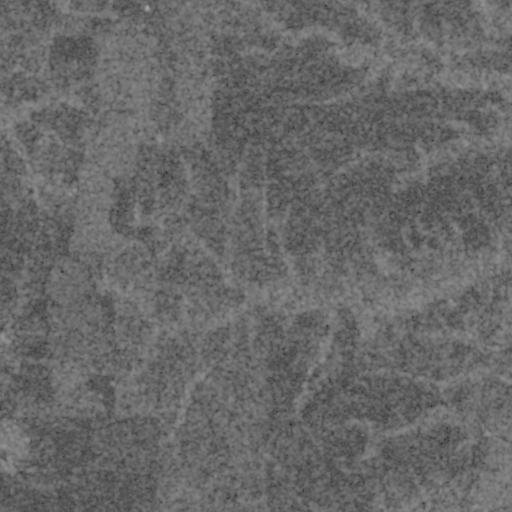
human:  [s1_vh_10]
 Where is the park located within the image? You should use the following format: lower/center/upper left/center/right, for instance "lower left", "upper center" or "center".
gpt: The park is located in the lower right of the image.
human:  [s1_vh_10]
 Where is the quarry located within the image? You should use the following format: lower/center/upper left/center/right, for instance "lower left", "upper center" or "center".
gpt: There is no quarry in the image.

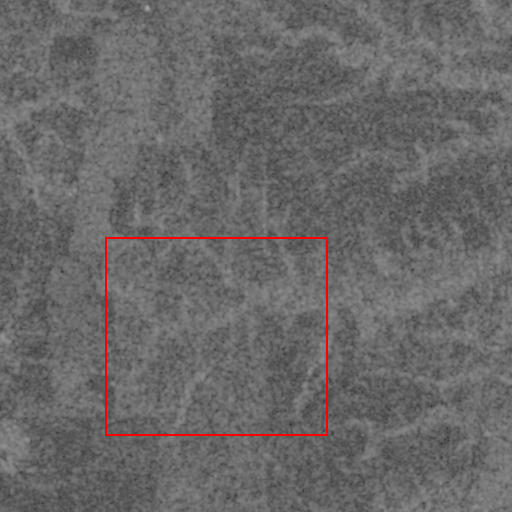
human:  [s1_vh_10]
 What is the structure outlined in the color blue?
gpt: There is no blue outline.
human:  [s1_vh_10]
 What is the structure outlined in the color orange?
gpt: There is no structure outlined in orange.